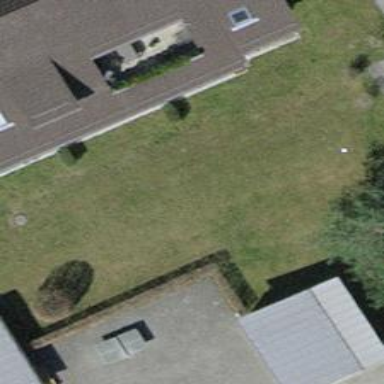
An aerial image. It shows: View of roof of building.